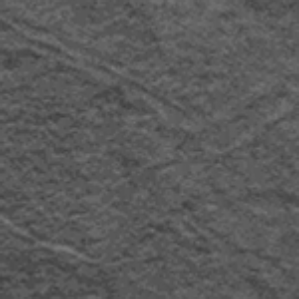
Label: frost